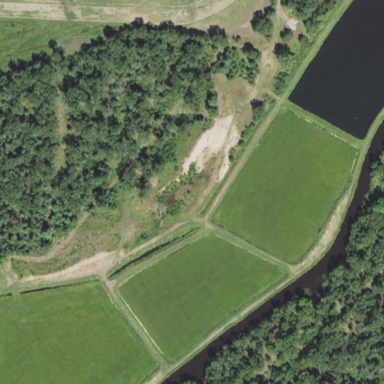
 located in wetland area. The land is used for growing cranberries."